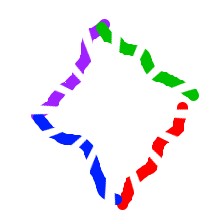
Shape: rhombus